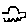
Label: car